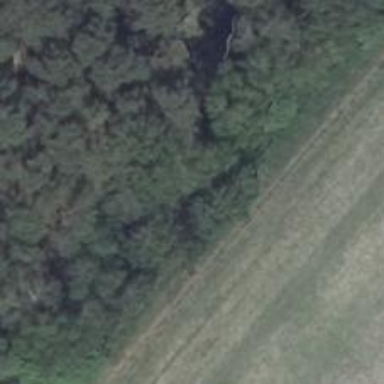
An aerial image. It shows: Hunting stand.